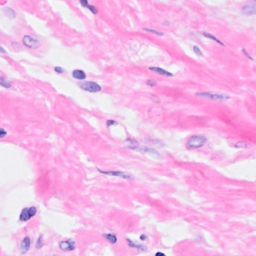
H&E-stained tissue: Breast